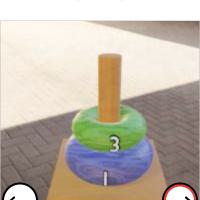
Task: sum
Answer: 4